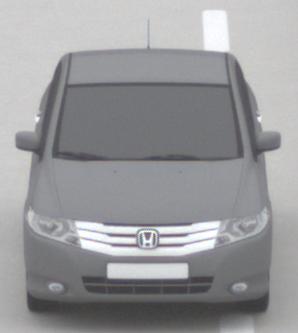
Make: Honda
Model: City
Detailed model: Gen. 6
Model produced from: 2008
Model produced until: 2013
Doors: 4
Color: gray
Road condition: dry road
Daytime: midday
Contrast: low contrast